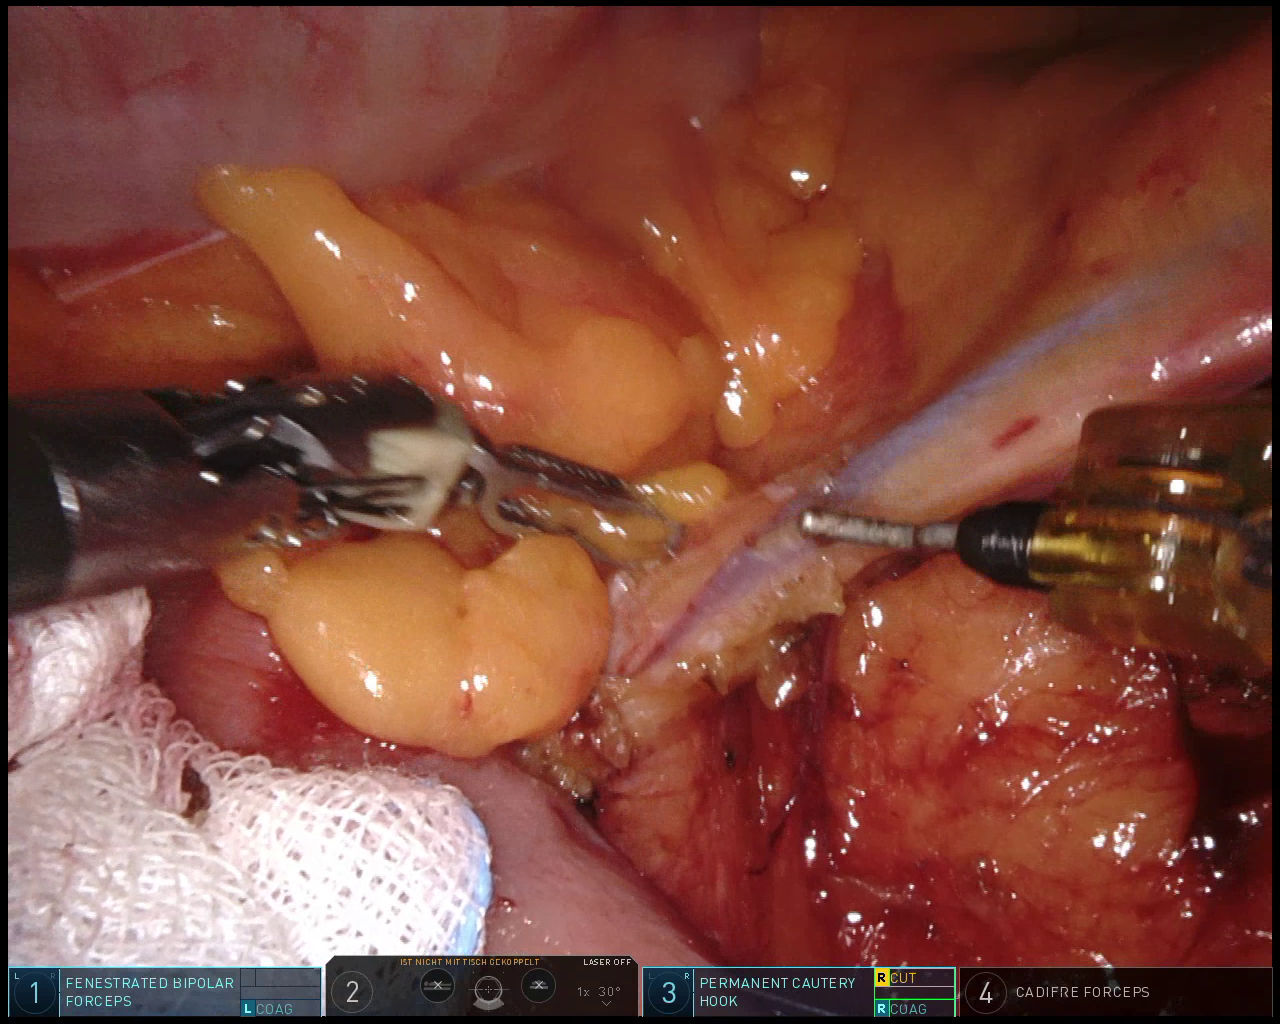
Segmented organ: small_intestine
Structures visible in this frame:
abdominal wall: no
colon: yes
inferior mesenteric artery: no
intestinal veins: yes
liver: no
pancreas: no
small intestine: yes
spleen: no
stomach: no
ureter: no
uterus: no
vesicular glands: no